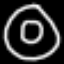
Label: donut